Question: Here's a link to a couple the buttons I'm starting with:

I'm trying to make it seem like the buttons are physically pressed down when they're clicked on, so that would mean removing the original button image, and replacing it with a button image without a drop shadow. To get it to look right, I'll need to move the new shadow-less button down and to the right so it aligns with where the shadow was of the original button. Because the shadow is transparent, I can't just hide the shadow-less button underneath.
I've seen tutorials for button changes, but they all seem to use the hiding technique.
Any ideas?
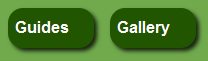
Answer: If I understand your question correctly, this used to be a huge question of mine.
First of all let me say I think you need to lose the idea of actually "moving" the button.
I'd say the best way to create that would be to simply make two different pictures (of the same size), one with the button pressed.
The only thing you need then is a way of deciding which picture to show.
If you want to make hover buttons, I found a very pretty and simple way of making those using CSS.
You could make your button an <a> and give it a class (for example "mybutton").
In your CSS you will have not one, but two blocks of code for it:
'''
a.mybutton {
background: transparent url(/*image A url here*/) no-repeat left;
}
a.mybutton:hover, a.mybutton:active {
background: transparent url(/*image B url here*/) no-repeat right;
}
'''
This way, when you hover over the link, the last block will take effect, overrule the first one, and the image (which I made a background) will change from A to B.
It's important to also give the button a 'width' and 'height', because otherwise you won't see it(!). You only need to do that in the top block.
Also you might notice that if you hover over it for the first time, image B will have to load, making it flicker.
Now there are lots of dirty JavaScripts that can fix this, but the way I solve this problem is by merging image A and B into the same file and making the background shift from left to right (or top to bottom, whatever suits you best) when hovering.
This would give you something like:
'''
a.mybutton {
background: transparent url(/*image url here*/) no-repeat left;
}
a.mybutton:hover, a.mybutton:active {
background: transparent url(/*image url here*/) no-repeat right;
}
'''
Now I don't know exactly when you want the pushing effect to take place, but even if you would want to make something more complicated than hover buttons, I'd say using CSS to change the background image of the button would be the way.
It might be an idea for you to read this page at <URL>.
A website in which I used above techniques for the buttons is <URL>.